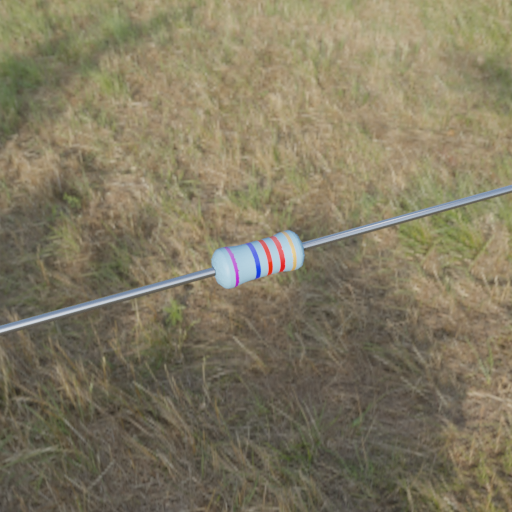
Resistor colour bands (in order): violet, blue, red, red, gold